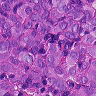
Metastatic tissue present: yes